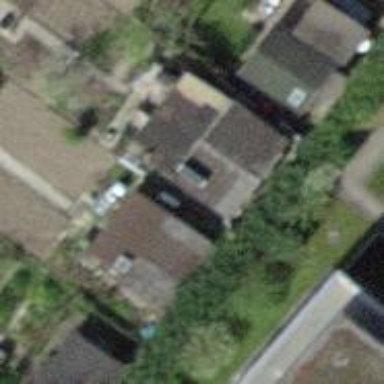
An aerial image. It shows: Allotment house.